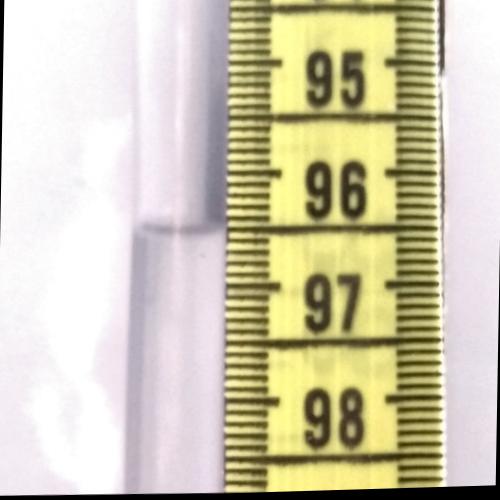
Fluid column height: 96.5 cm